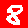
Digit: 8